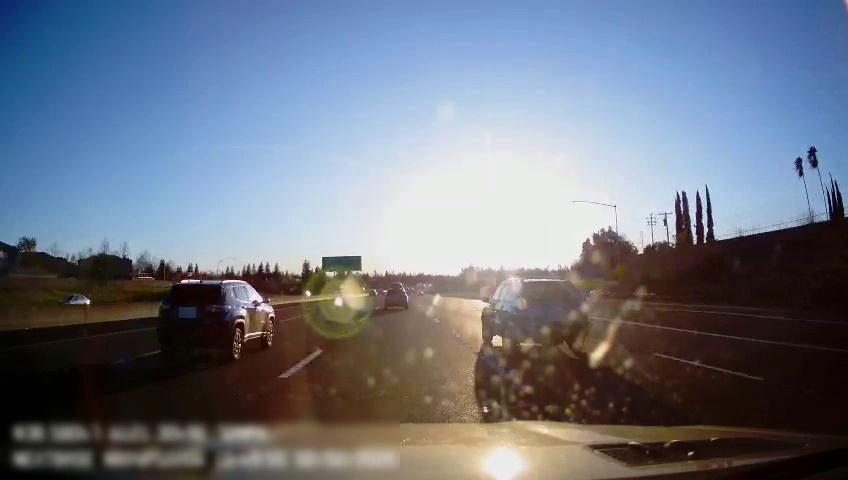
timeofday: Day
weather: Sunny
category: Drivable Space
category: Vehicles | SUV
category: Vehicles | SUV
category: Vehicles | SUV
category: Vehicles | Car
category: Lanes | Alternate Lane
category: Lanes | Alternate Lane
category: Lanes | Current Lane
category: Lanes | Current Lane
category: Lanes | Alternate Lane
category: Lanes | Alternate Lane
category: Lanes | Alternate Lane
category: Traffic | Signs